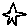
Label: star